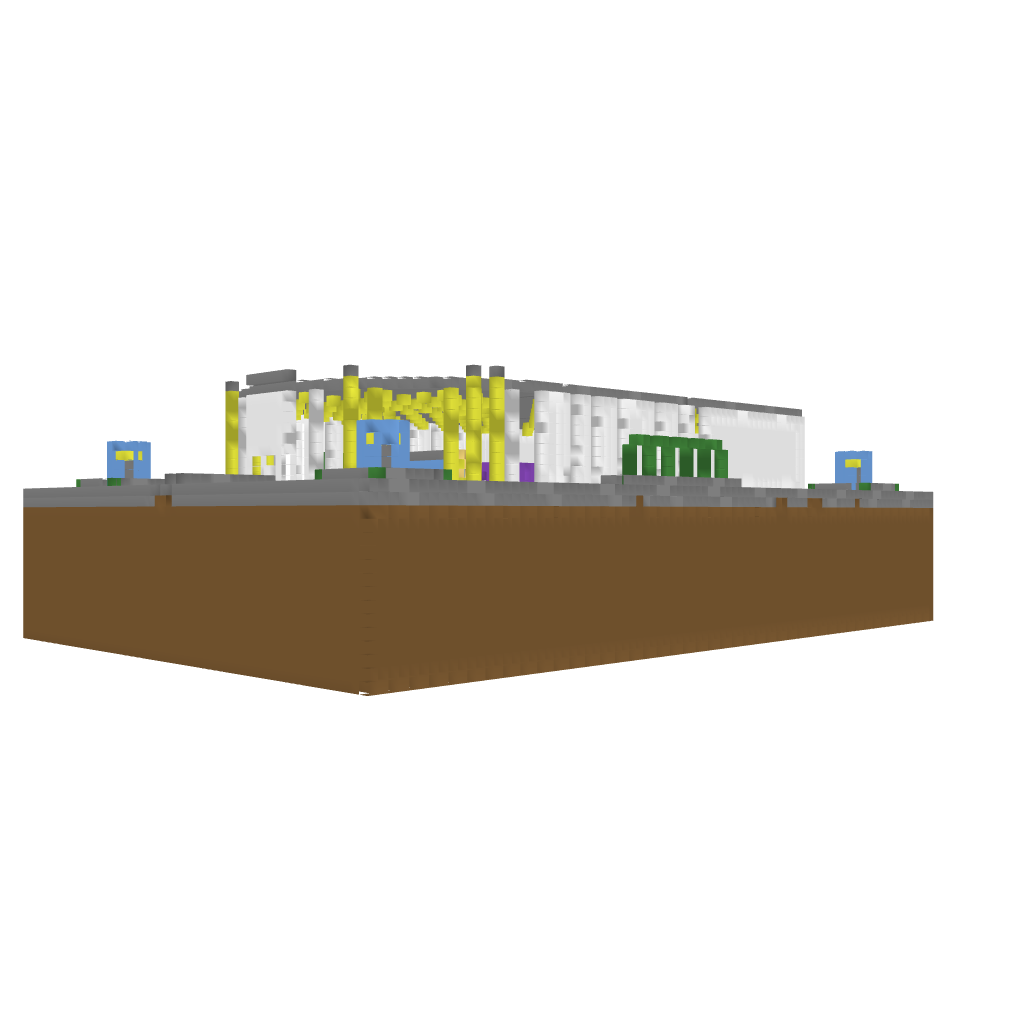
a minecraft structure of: Swimming Centre high quality a lot of earth